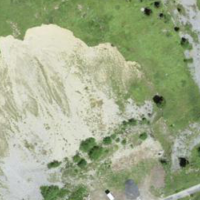
EUNIS habitat code: 23
Species observed at this site:
Marmota marmota